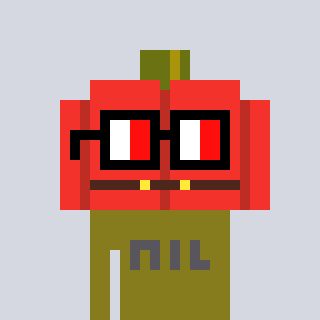
a pixel art character with square glasses with black frames and red eyes, a pumpkin-shaped head and a gunk-colored body on a cool background